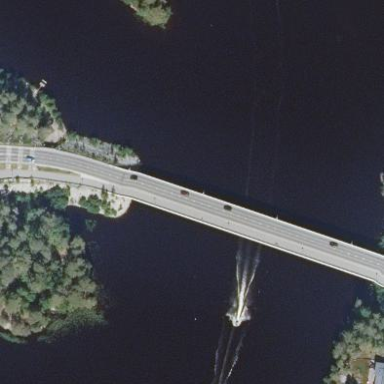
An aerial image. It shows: Beam bridge structure.